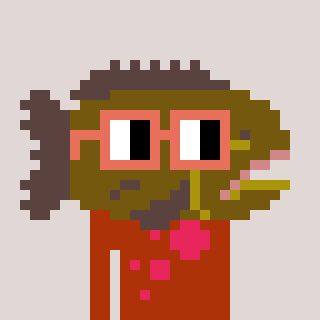
a pixel art character with square orange glasses, a grouper-shaped head and a hotbrown-colored body on a warm background